Question: check this simple code: <URL> . As you can see when you hover the menu item a gray backgroud apear, but, no behind the menu icon. How can i put the color backgroud behind the image when the mouse pass over?
This is an image that explains evrythink:

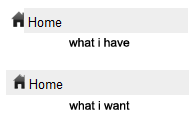
Answer: I edited your code a little. I moved 'home-ico' class to 'a' link. And changed appropriate styles. See it <URL>.